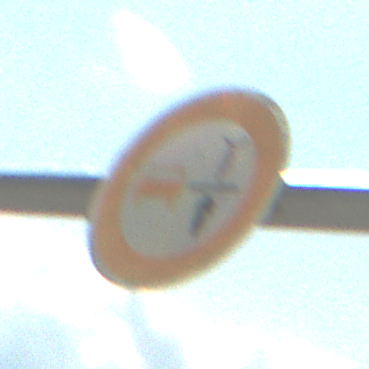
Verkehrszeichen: VerbotUeberholenEinspurigeFahrzeuge
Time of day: MorningAfternoon
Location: Outdoor (Beach)
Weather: PartlyCloudy
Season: NotSpecified
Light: Natural